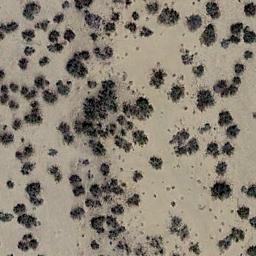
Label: chaparral